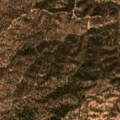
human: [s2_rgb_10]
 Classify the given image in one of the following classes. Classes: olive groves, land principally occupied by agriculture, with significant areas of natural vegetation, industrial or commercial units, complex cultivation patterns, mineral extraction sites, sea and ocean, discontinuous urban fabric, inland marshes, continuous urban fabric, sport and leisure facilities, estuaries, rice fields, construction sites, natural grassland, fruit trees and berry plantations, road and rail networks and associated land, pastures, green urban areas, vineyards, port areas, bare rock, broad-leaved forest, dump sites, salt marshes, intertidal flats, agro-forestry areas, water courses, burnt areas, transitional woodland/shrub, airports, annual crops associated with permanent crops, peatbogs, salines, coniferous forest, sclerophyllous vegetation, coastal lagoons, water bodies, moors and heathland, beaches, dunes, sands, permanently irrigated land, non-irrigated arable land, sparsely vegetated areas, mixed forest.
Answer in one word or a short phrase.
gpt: agro-forestry areas, broad-leaved forest